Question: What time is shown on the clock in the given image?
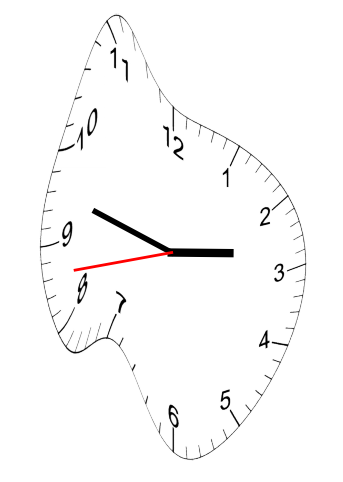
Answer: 02:47:43